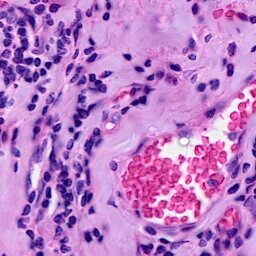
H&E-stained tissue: Breast